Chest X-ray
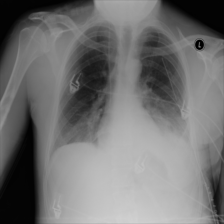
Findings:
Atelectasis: negative
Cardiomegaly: negative
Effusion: negative
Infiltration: negative
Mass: negative
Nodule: negative
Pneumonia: negative
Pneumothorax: negative
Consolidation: negative
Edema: negative
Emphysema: negative
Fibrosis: negative
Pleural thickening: negative
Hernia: negative